Question: When I try to embed fullscreen YouTube or Vimeo videos I get black bars to the left and right on 16:9 monitor:
See attached screenshot:
How do I embed videos like Vimeo do? Their fullscreen videos are always without black bars.
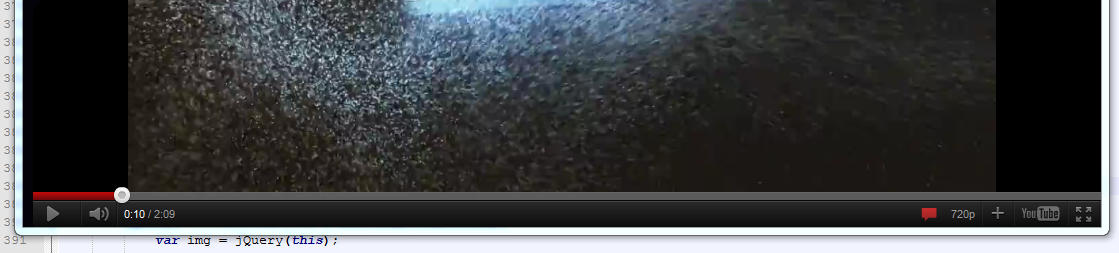
Answer: Um. Try uploading a 16x9 video instead of a 4x3 one.